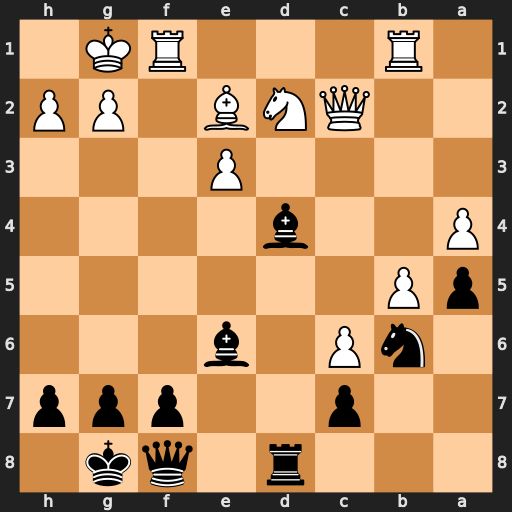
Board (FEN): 3r1qk1/2p2ppp/1nP1b3/pP6/P2b4/4P3/2QNB1PP/1R3RK1
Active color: b
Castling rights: -
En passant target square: -
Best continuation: Bxe3+ Kh1 Rxd2